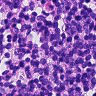
Metastatic tissue present: no